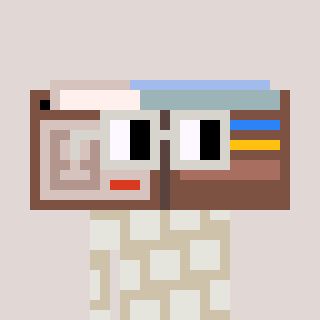
a pixel art character with square light gray glasses, a wallet-shaped head and a bege-colored body on a warm background